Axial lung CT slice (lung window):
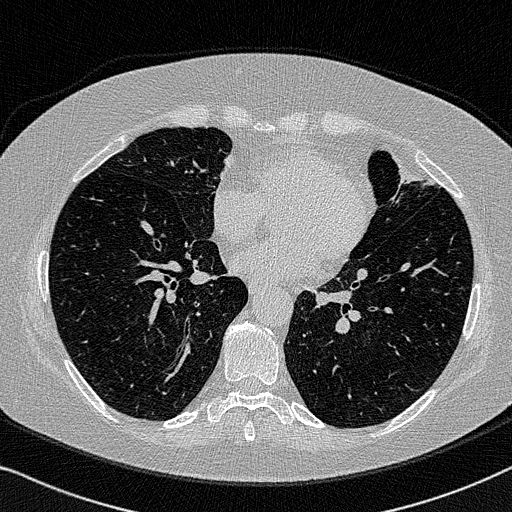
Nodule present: no